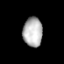
Tissue: prostate
Cell type: T cells
Senescence score: 0.3234
Nuclear area (px): 562
Mean DAPI intensity: 179.641